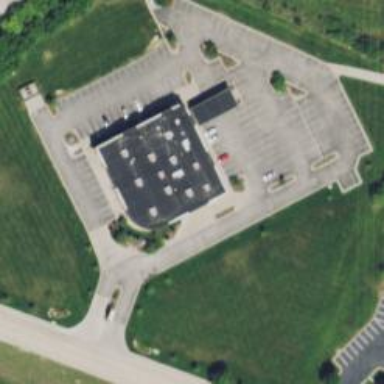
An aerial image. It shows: Pharmacy providing healthcare services.